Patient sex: M
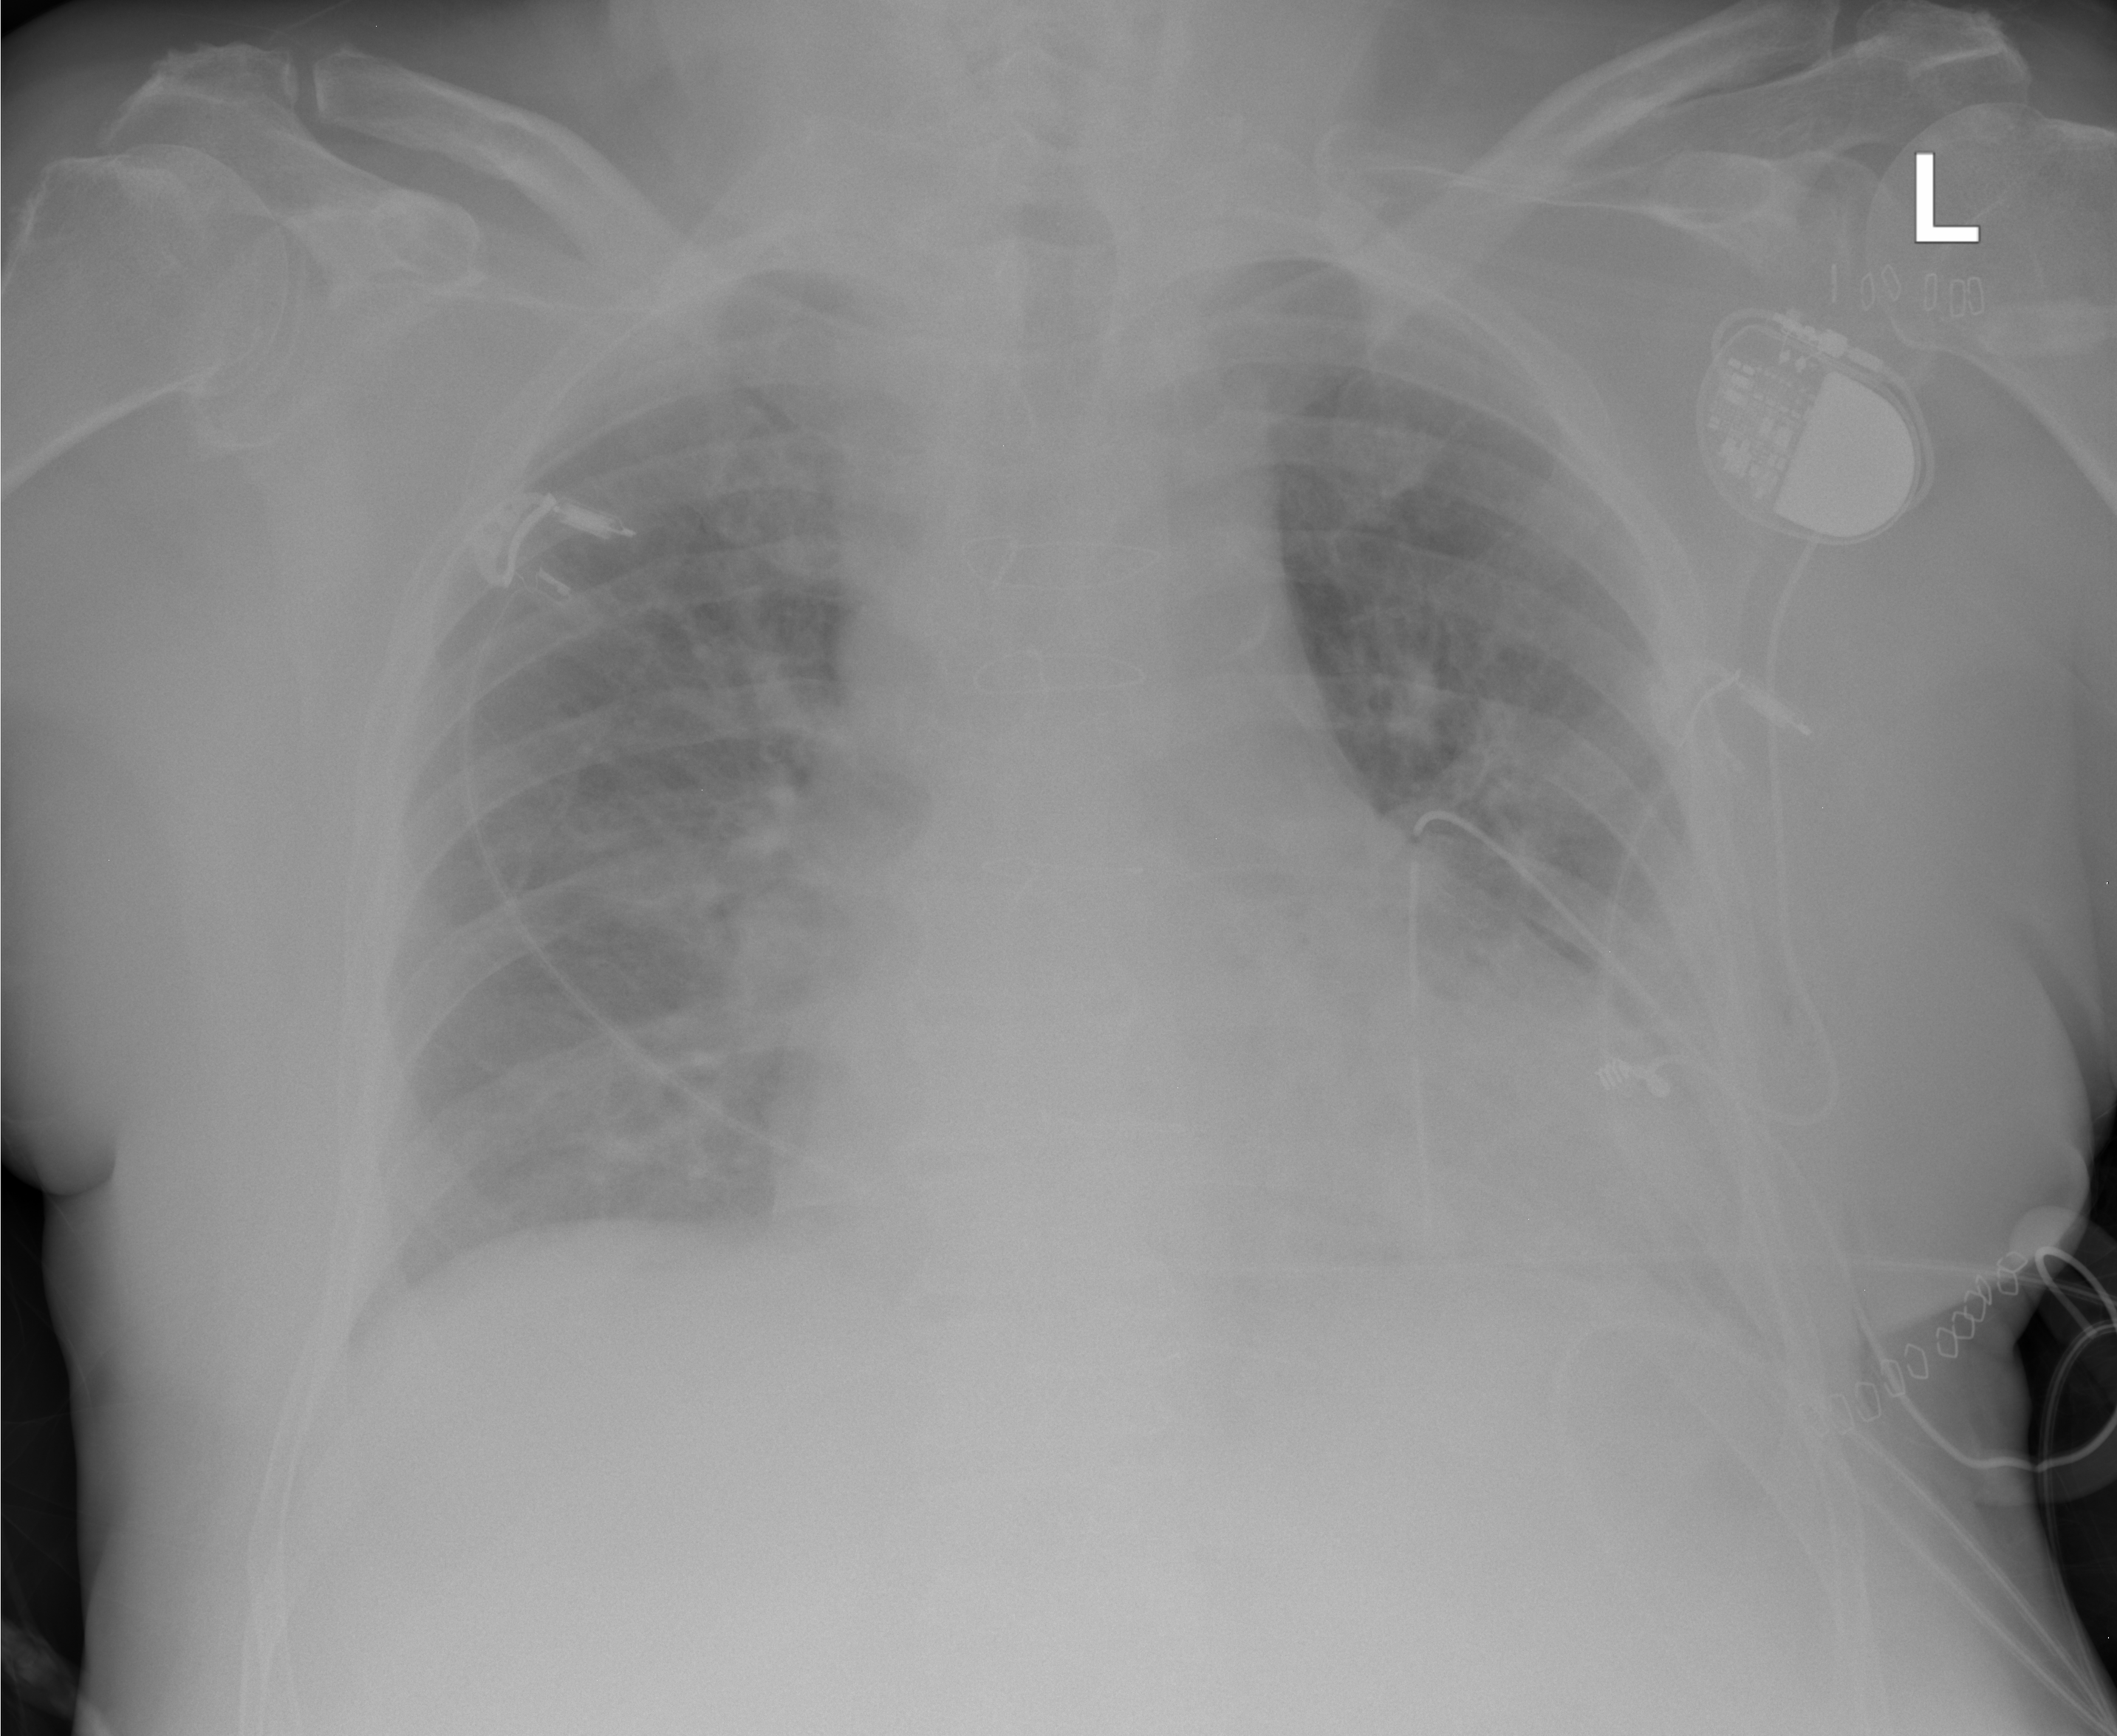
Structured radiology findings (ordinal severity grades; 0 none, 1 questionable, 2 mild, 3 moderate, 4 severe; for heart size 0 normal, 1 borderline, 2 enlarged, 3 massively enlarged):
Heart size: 2
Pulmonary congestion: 2
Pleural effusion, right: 0
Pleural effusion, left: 2
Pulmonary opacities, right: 1
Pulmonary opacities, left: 1
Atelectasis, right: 0
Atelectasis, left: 2